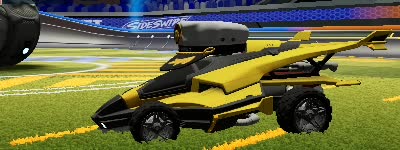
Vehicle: aftershock